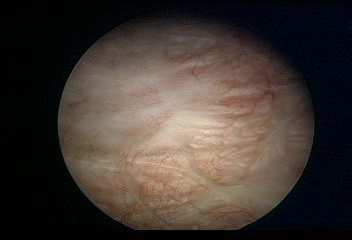
Modality: WLC
Class: Normal mucosa
Bladder cancer association: No